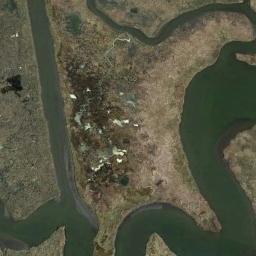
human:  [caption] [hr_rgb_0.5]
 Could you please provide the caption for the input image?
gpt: Half of this wetland is flooded .

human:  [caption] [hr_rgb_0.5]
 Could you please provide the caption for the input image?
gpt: Many waters of different sizes and shapes are surrounded by wetlands .

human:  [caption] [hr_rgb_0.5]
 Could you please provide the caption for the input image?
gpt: There are a few brown bare lands in the river in a wetland with sparse green plants on the bare lands .

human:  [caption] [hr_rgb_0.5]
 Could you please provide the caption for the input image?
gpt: The wetland consists of bare land and water .

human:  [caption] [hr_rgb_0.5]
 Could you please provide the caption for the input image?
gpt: There are some rivers on the wetland .